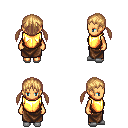
a pixel art fantasy rpg character, female body template, human, tanned skin, gold chest armor, robe skirt, light blonde twin-tailed hairstyle, white slippers, four views (front, back, left, right), 2x2 character sprite sheet, small pixel art, hard edges, no anti-aliasing